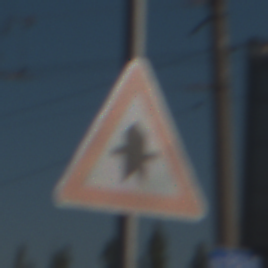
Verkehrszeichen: Vorfahrt
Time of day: MorningAfternoon
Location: Outdoor (Urban)
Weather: Clear
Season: NotSpecified
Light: Natural